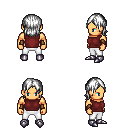
a pixel art fantasy rpg character, male body template, human, tanned skin, maroon sleeveless shirt, white pants, white long bangs hairstyle, leather bracers, metal boots, four views (front, back, left, right), 2x2 character sprite sheet, small pixel art, hard edges, no anti-aliasing